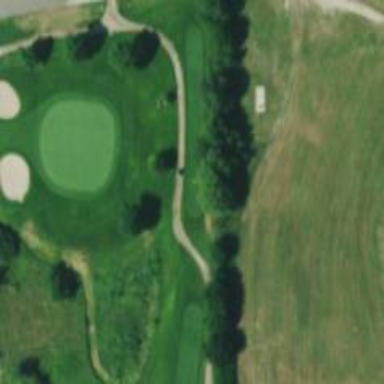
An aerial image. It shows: Path for both road and golf.